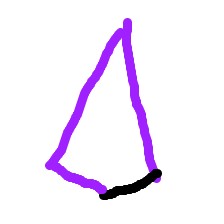
Shape: kite